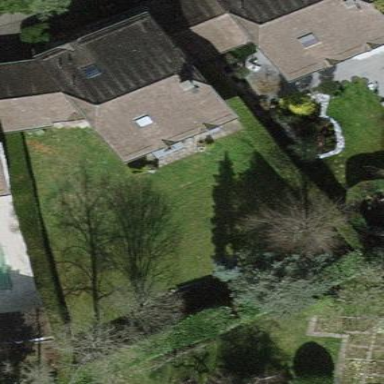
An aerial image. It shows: Garden surrounded by fence.